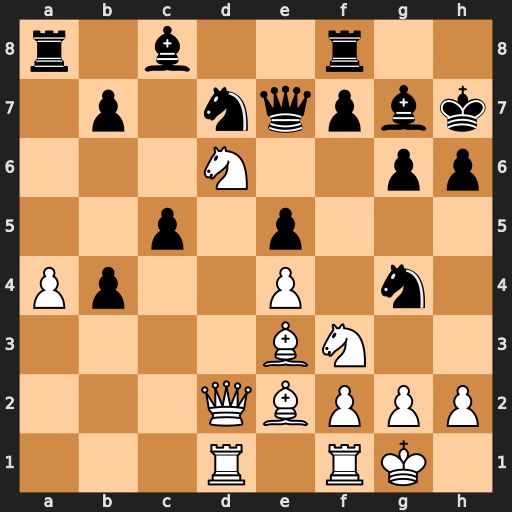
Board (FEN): r1b2r2/1p1nqpbk/3N2pp/2p1p3/Pp2P1n1/4BN2/3QBPPP/3R1RK1
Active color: w
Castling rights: -
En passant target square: -
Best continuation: Nxc8 Rfxc8 Qxd7 Qxd7 Rxd7